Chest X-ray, AP view. Patient: 45 years old, sex F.
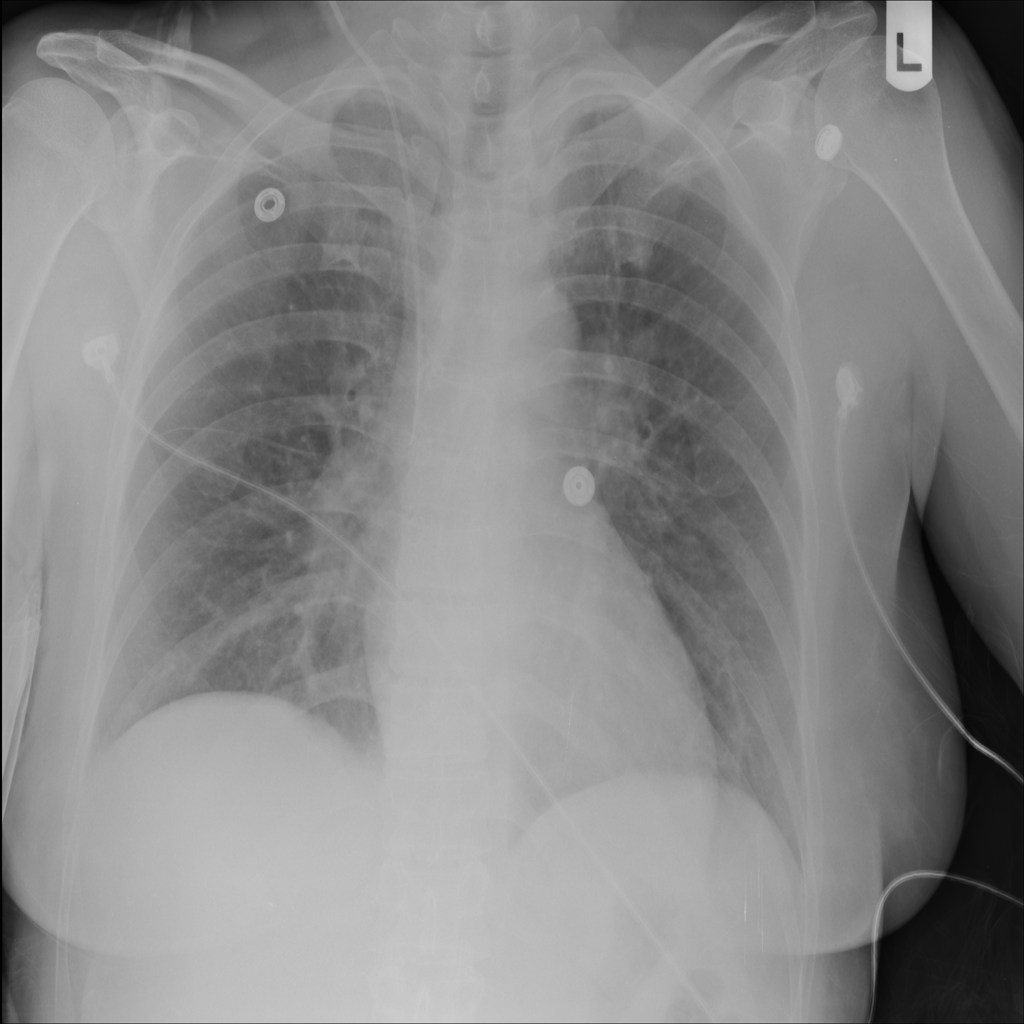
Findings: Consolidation